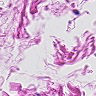
Metastatic tissue present: no